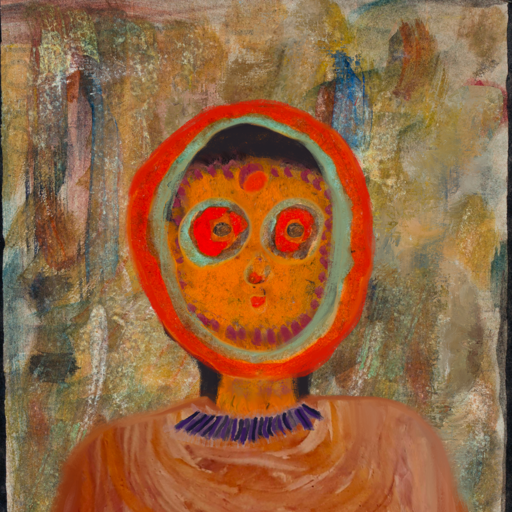
Background: Pipe, Head And Neck Front: Doll, Face Front: Sisters, Bust: Pious_Lady, Hair Front: Sisters, Head Accessory: Blank, Second Necklace: Blank, Necklace: HillGirl, Baby: Blank